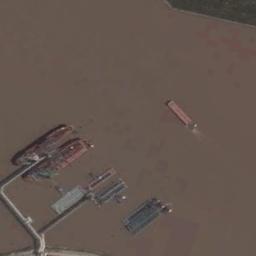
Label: ship